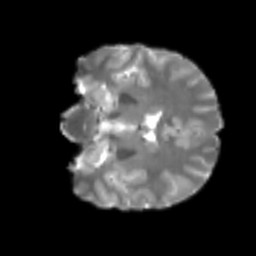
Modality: T2w
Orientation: coronal
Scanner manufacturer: siemens
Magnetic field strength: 3 T
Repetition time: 4 s
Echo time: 0.0594 s